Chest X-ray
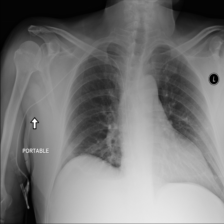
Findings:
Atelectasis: positive
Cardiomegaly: negative
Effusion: negative
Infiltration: negative
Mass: negative
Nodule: negative
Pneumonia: negative
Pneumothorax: negative
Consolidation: negative
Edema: negative
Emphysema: negative
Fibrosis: negative
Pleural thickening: negative
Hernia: negative